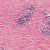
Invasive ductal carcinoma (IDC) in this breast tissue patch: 0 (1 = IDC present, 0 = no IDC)